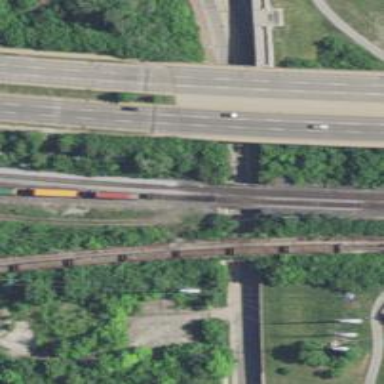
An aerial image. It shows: Railway bridge over siding.